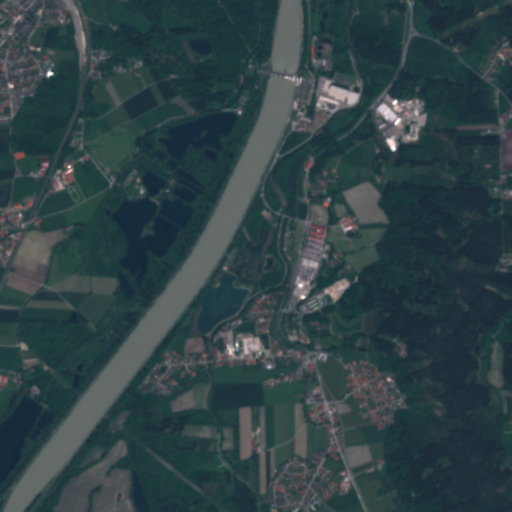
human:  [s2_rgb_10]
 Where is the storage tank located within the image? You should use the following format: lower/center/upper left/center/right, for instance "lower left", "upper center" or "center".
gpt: The storage tank is located in the upper center of the image.
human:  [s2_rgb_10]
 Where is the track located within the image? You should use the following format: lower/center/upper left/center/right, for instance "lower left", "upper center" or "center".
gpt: The track is located in the center left of the image.
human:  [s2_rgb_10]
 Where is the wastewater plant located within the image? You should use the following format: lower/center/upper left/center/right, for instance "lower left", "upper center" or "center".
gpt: The wastewater plant is located in the upper center of the image.
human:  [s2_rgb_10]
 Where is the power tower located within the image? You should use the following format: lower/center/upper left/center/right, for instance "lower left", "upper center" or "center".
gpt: There is no power tower in the image.